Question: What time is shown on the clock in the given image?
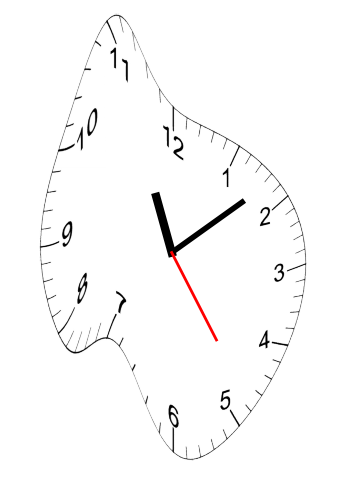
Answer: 11:08:24